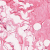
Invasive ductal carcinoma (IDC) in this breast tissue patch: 0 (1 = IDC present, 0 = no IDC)